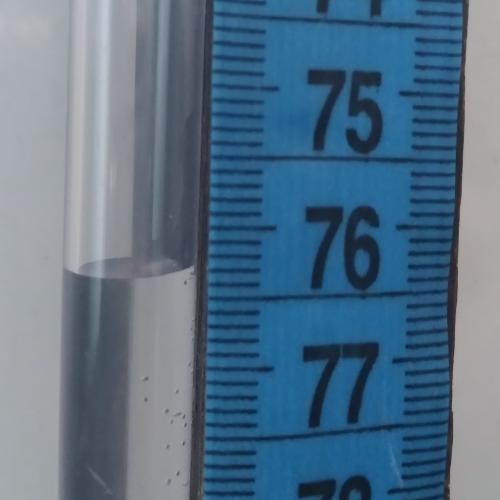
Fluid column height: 76.3 cm